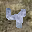
Label: 4